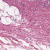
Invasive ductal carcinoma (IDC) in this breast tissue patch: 1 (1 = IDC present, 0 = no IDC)